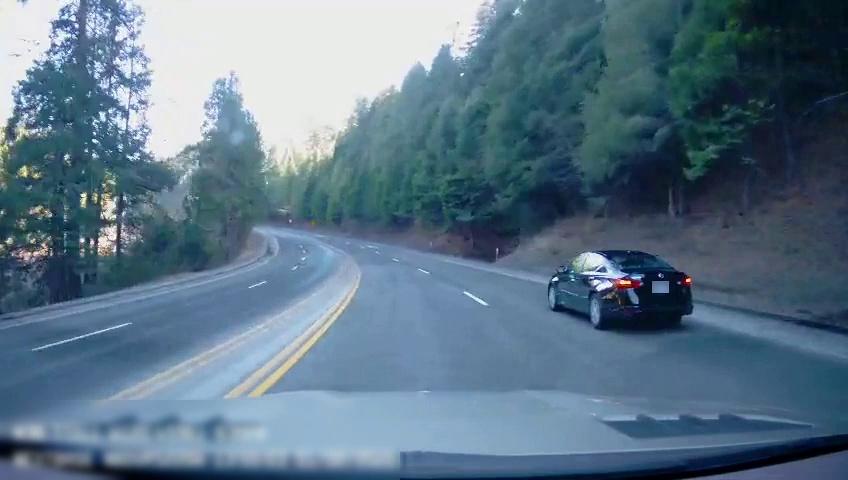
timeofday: Day
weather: Sunny
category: Drivable Space
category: Vehicles | Car
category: Lanes | Opposite Lane
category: Lanes | Alternate Lane
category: Lanes | Current Lane
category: Lanes | Opposite Lane
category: Lanes | Current Lane
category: Lanes | Alternate Lane
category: Lanes | Opposite Lane
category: Lanes | Opposite Lane